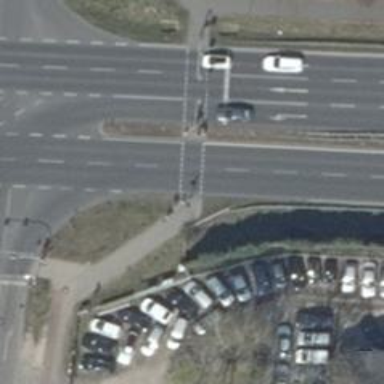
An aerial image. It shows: Crossing with traffic signals.